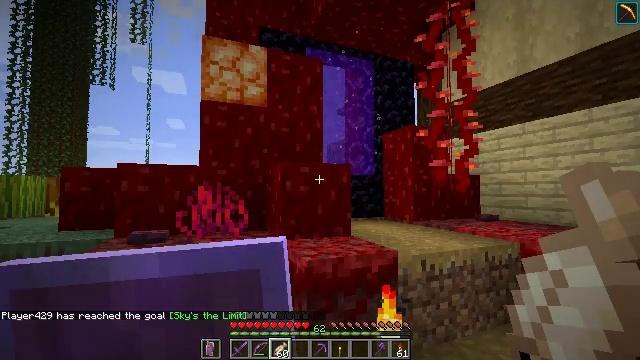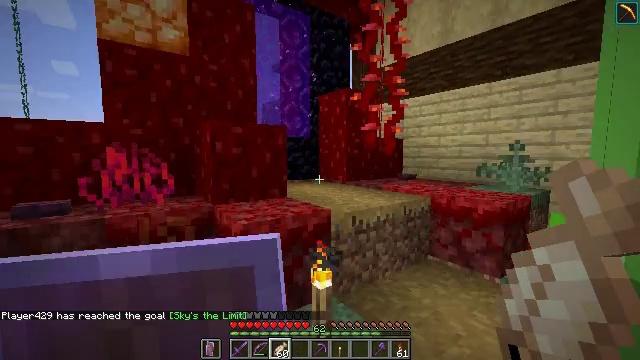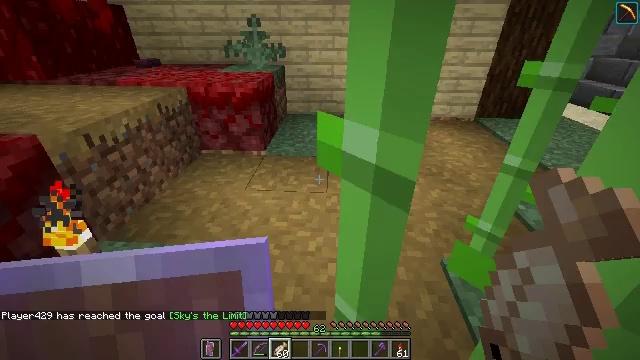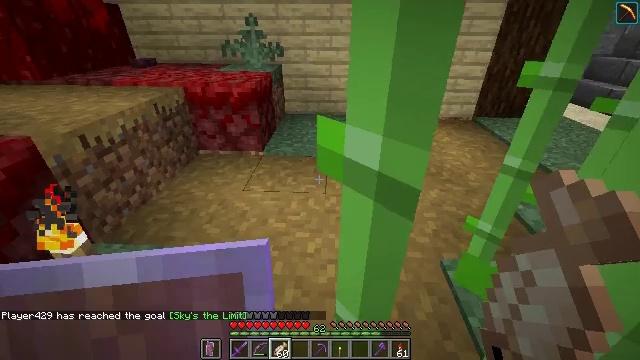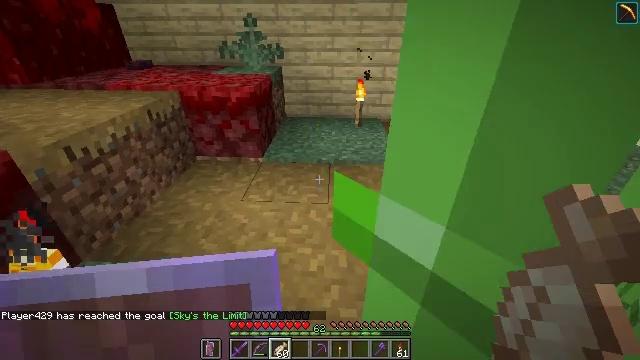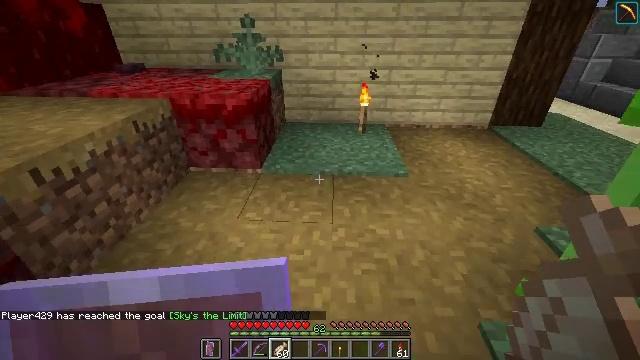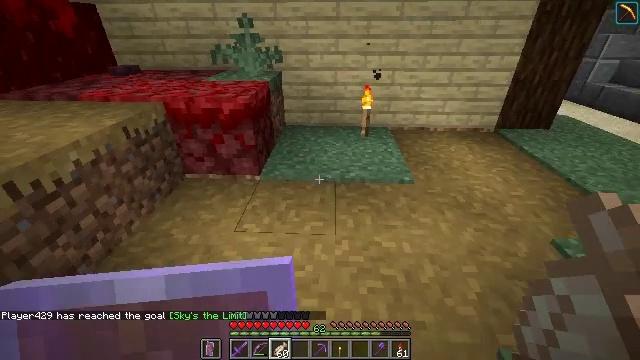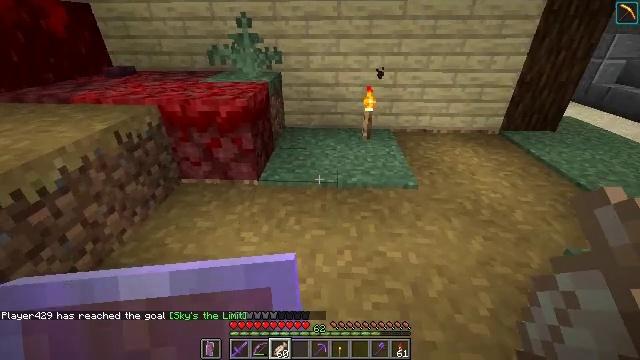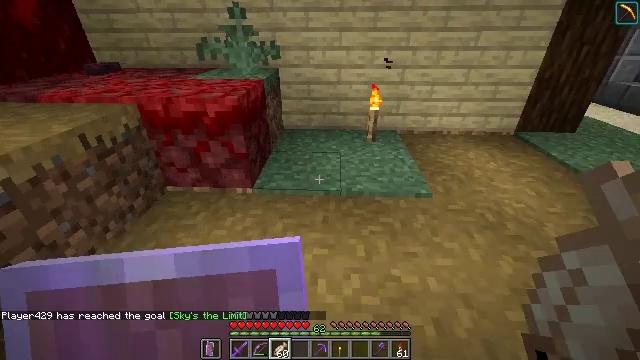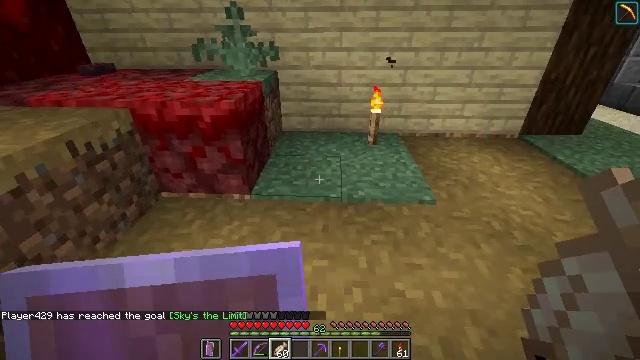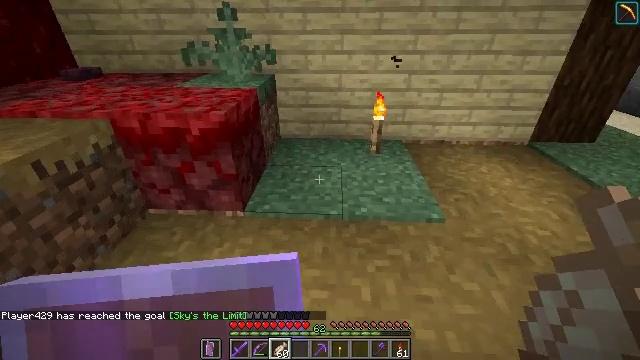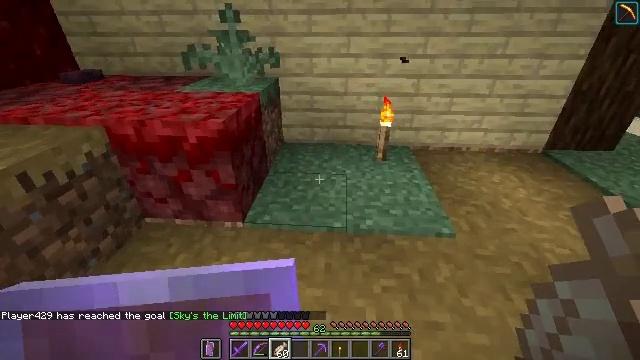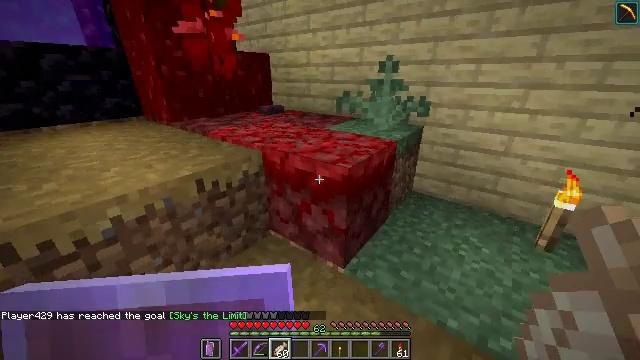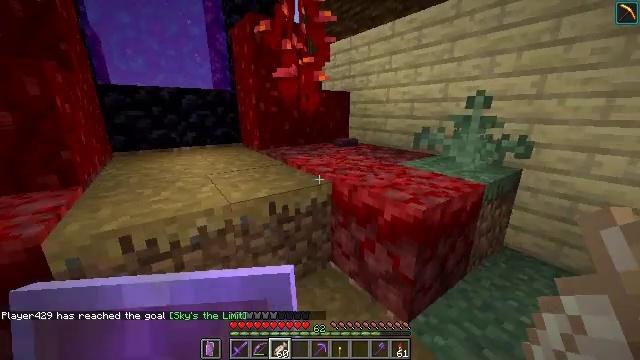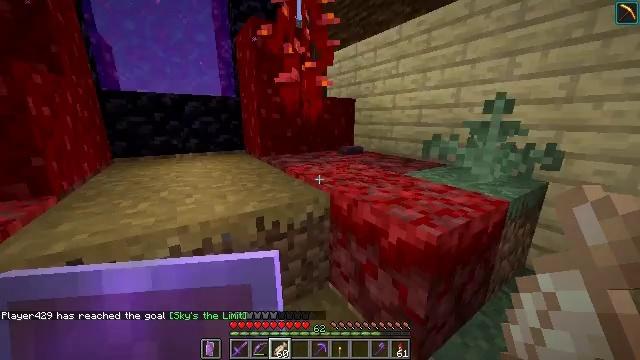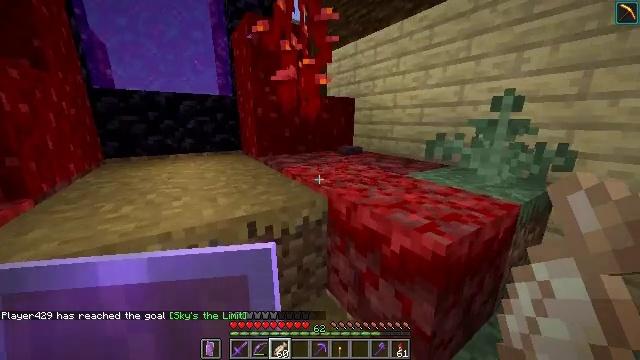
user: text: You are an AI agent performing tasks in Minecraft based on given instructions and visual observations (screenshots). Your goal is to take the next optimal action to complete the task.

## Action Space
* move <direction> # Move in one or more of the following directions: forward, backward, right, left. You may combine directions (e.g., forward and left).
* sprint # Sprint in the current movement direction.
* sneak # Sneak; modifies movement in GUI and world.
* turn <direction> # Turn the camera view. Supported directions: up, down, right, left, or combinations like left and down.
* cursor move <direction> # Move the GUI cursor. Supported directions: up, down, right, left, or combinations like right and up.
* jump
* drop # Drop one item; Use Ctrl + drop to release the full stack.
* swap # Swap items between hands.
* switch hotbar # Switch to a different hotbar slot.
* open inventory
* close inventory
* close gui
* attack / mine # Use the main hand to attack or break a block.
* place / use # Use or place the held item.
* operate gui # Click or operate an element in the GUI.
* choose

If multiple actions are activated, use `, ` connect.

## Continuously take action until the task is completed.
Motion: motion action
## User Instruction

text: Left click on the blast furnace to break it.
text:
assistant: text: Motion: move forward, turn right and down
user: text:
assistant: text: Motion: move forward, turn right and down
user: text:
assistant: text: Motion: move forward
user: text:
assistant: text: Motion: move forward
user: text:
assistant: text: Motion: move forward
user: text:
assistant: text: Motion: move forward
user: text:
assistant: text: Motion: move forward
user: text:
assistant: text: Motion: move forward
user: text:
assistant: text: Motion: move forward
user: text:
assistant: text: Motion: move forward
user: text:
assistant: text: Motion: move forward, sprint, turn left
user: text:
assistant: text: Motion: move forward, sprint, turn left and up
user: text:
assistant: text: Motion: move forward, sprint, turn left and up
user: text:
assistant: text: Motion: move forward, sprint, turn left and up
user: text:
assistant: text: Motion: move forward, sprint
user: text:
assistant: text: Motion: move forward, sprint
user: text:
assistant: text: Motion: move forward, sprint, jump
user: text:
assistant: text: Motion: move forward, sprint, jump
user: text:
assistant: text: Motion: move forward, sprint, jump
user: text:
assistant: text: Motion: move forward, sprint, jump
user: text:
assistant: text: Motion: move forward, sprint, jump
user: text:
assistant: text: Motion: move forward, sprint
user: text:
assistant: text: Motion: move forward and move right, sprint
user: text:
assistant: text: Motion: move forward and move right, sprint
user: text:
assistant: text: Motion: move forward and move right, sprint
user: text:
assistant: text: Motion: move forward and move right, sprint
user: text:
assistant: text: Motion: move forward and move right, sprint
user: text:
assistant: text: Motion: move forward and move right, sprint, turn left
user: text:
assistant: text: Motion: move forward and move right, sprint, turn left and down
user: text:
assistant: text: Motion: move forward and move right, sprint, turn left